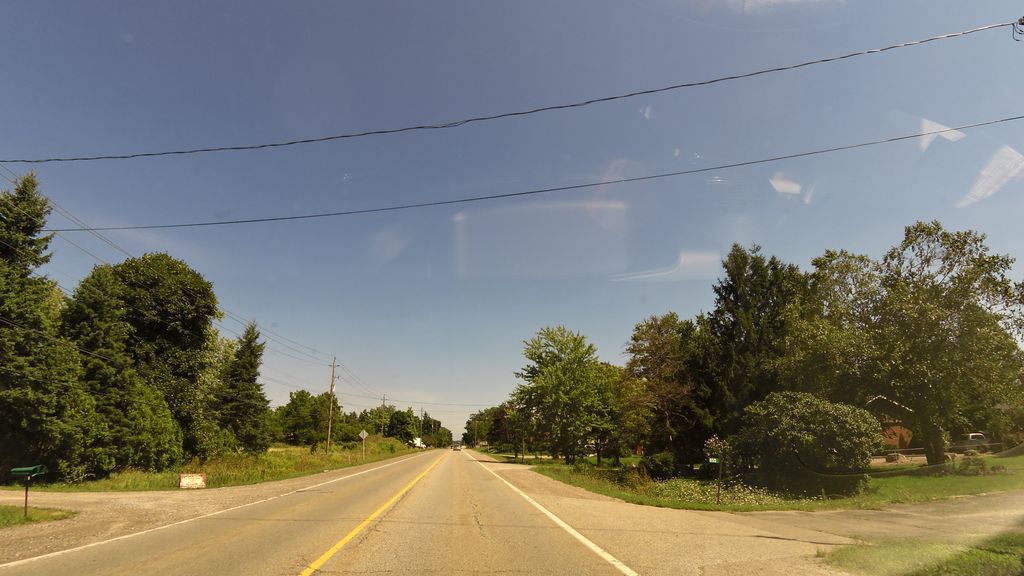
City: hamilton